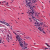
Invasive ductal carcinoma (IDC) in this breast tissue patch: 0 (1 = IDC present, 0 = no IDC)